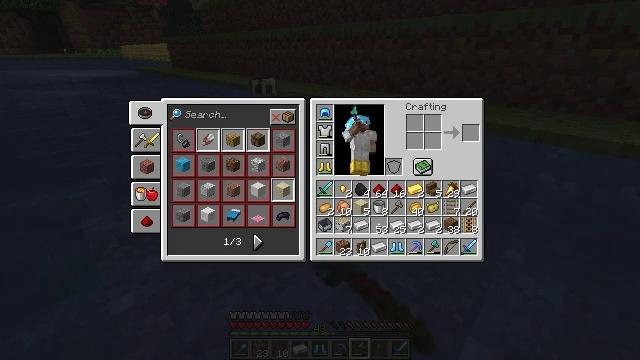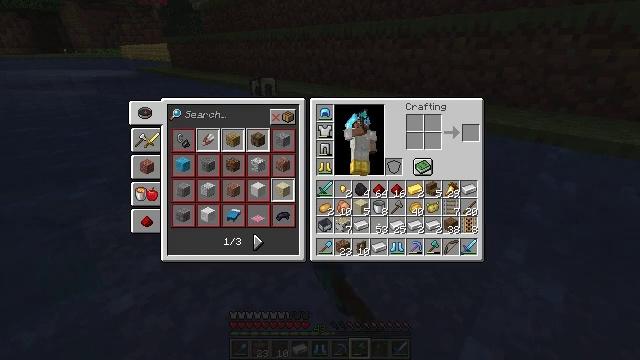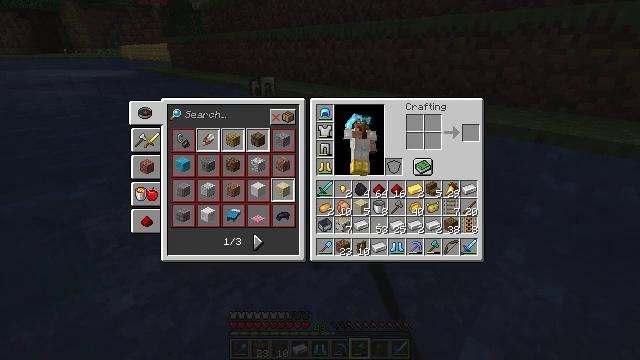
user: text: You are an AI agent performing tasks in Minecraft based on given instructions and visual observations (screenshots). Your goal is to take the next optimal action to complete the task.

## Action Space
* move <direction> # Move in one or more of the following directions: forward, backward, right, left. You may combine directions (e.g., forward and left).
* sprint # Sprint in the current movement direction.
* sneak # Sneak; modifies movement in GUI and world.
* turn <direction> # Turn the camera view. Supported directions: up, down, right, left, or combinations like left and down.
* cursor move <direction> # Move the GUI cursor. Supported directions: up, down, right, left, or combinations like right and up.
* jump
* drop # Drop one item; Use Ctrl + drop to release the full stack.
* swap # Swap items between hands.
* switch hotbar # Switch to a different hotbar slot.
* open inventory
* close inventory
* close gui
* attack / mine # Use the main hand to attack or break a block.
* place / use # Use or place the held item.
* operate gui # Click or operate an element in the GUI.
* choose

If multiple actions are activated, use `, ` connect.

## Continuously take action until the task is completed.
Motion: motion action
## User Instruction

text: Remove chainmail leggings from the inventory.
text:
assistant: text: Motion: no_op
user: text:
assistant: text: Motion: no_op
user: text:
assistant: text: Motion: no_op